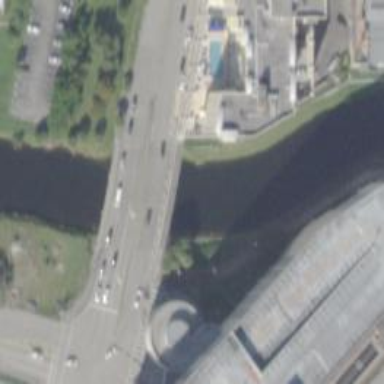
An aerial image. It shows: Footway bridge.